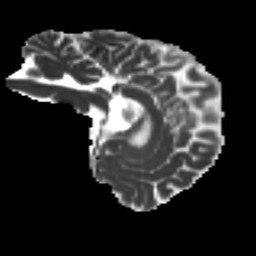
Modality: MD
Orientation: sagittal
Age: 36
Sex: male
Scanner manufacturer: ge
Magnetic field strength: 3 T
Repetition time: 7.8 s
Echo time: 0.0607 s